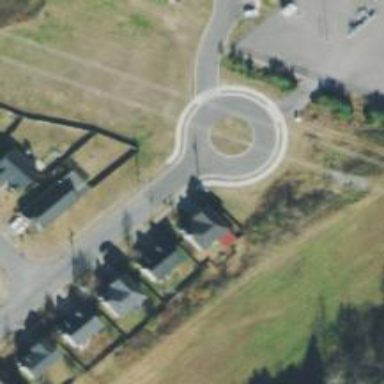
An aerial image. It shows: Turning circle on the road.